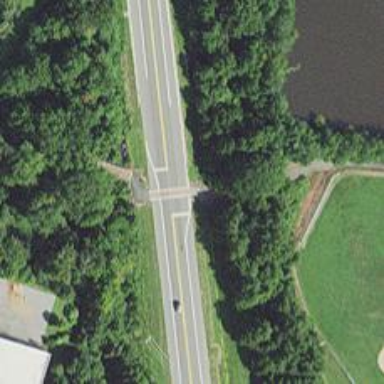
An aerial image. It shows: Marked asphalt cycleway with crossing.